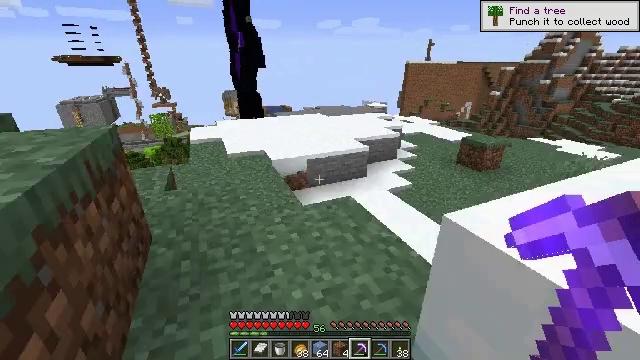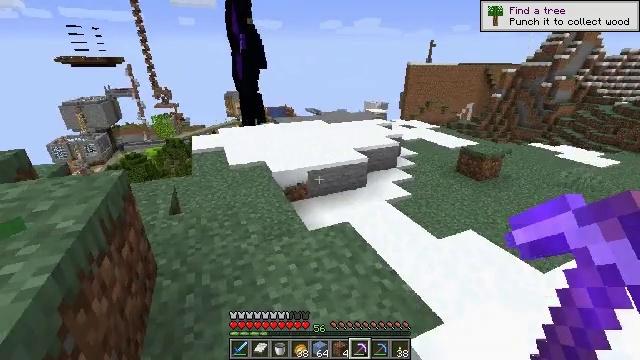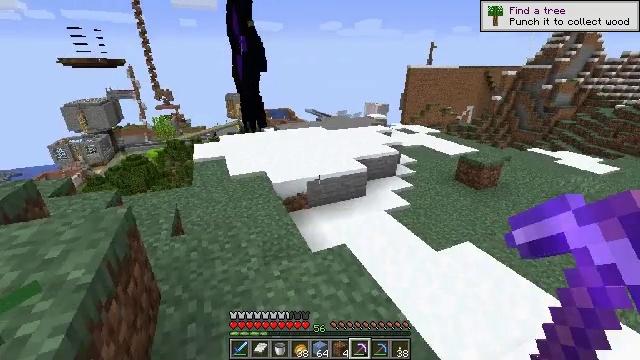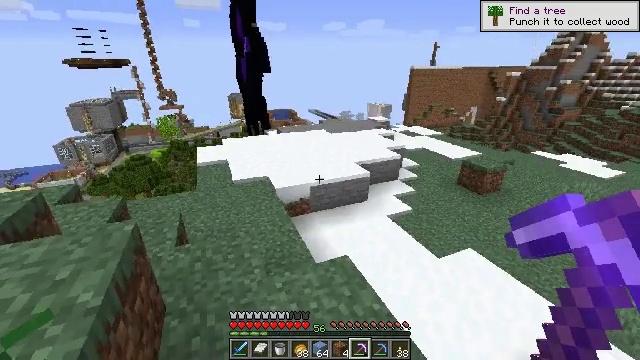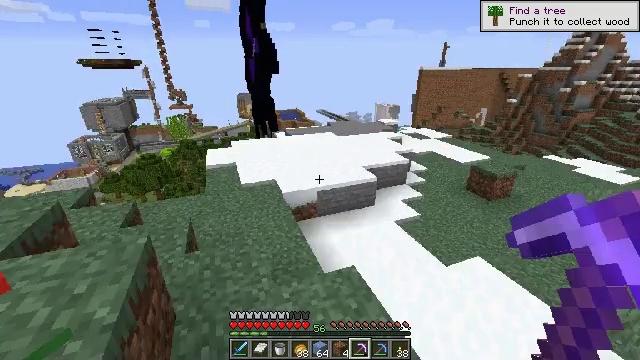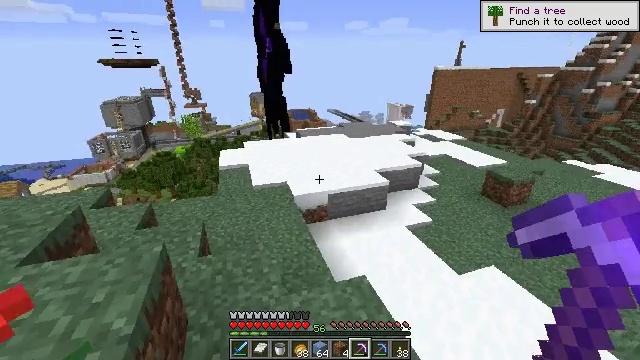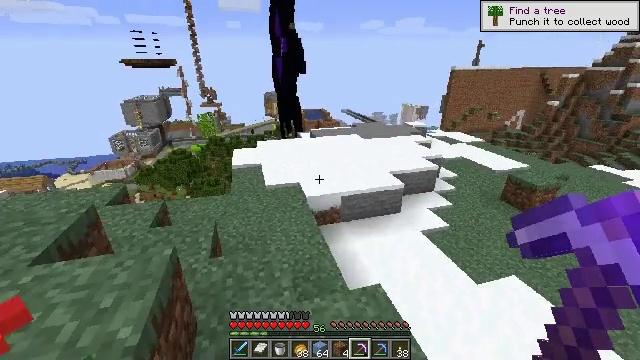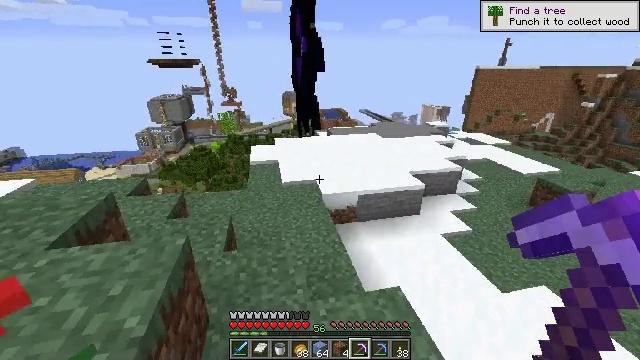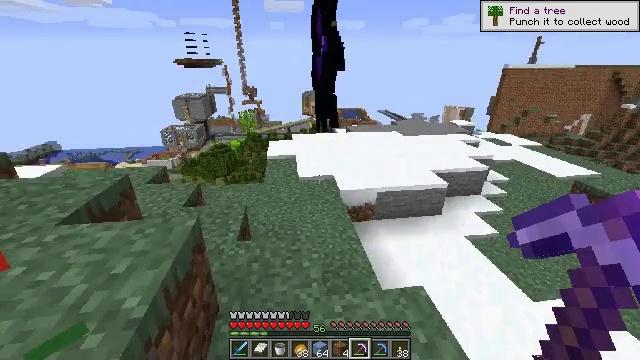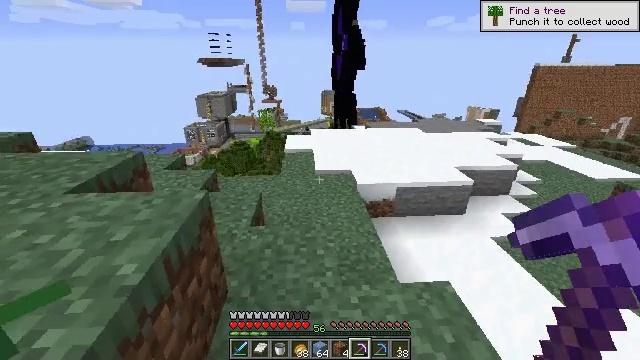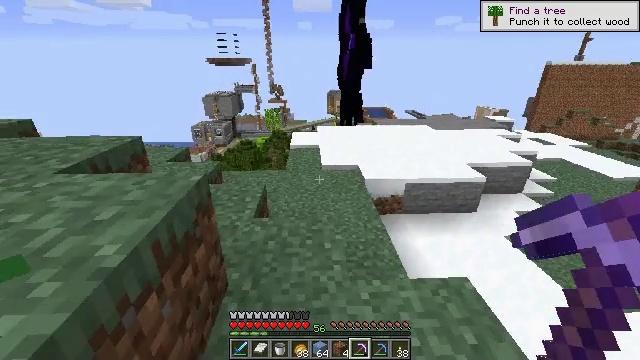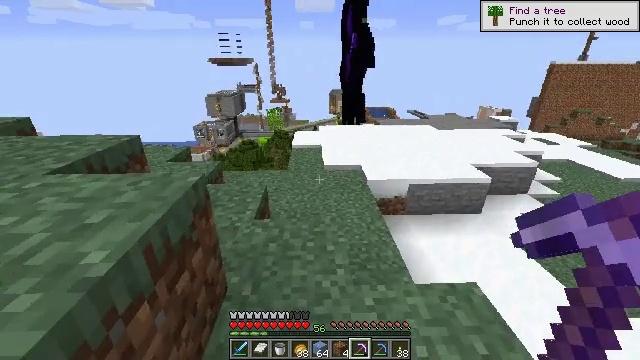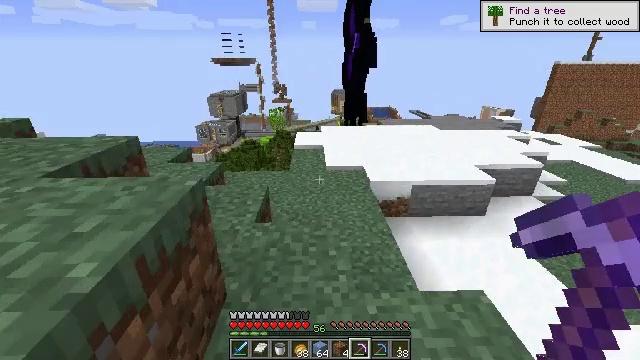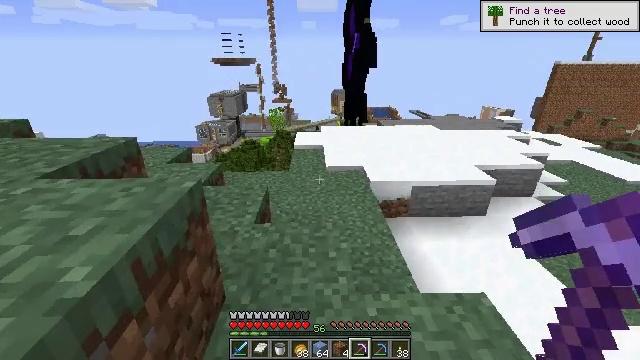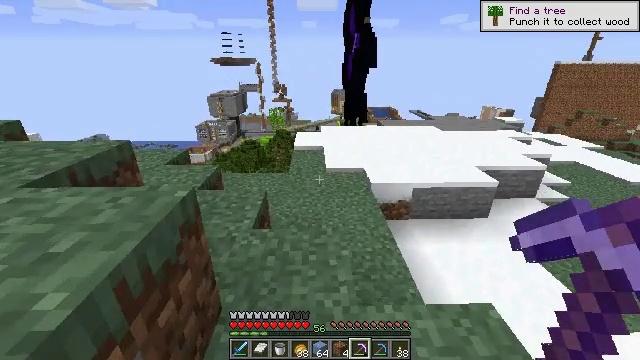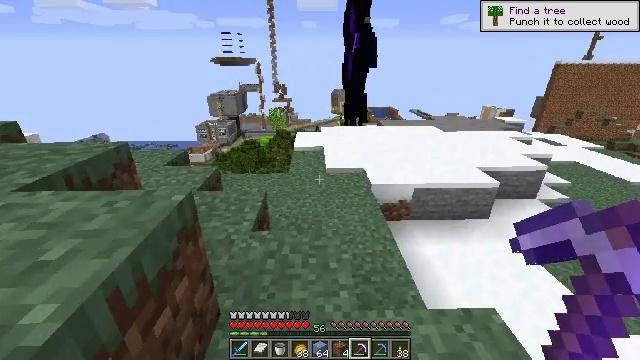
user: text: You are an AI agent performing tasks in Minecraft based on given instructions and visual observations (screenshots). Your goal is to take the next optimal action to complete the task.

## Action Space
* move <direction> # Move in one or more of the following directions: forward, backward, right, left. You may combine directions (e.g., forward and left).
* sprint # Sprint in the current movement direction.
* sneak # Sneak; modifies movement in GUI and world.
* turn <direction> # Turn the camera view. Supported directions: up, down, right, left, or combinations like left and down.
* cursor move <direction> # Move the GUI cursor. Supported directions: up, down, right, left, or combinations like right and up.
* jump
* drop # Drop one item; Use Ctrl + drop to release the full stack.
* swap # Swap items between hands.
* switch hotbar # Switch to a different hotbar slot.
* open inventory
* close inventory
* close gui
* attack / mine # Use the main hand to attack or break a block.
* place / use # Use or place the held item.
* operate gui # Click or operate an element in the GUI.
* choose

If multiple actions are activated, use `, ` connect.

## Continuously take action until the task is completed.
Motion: motion action
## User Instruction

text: Use the crafting table to make packed ice.
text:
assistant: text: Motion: move forward, jump
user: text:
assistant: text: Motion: move forward, jump
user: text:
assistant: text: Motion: move forward, jump
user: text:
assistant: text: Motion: move forward, turn left, jump
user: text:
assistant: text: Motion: move forward, turn left
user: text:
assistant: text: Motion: move forward, turn left
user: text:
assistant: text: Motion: move forward, turn left
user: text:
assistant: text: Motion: move forward, turn left
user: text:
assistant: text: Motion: turn left
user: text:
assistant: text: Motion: turn left
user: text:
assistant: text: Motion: no_op
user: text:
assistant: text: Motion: no_op
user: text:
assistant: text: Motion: no_op
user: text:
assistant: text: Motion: move forward
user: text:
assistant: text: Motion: move forward
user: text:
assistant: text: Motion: no_op
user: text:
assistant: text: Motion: no_op
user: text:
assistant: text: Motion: move forward
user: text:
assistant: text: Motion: move forward
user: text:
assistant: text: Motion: move forward
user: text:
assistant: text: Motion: move forward
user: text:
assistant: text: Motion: move forward
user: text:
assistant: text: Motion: move forward, turn right
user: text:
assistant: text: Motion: move forward, turn right and up
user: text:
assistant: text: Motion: move forward, turn up
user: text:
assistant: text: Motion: move forward
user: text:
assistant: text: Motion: move forward
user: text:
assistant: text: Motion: move forward, turn left and down
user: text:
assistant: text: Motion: move forward, turn down
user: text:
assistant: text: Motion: move forward, turn right and down